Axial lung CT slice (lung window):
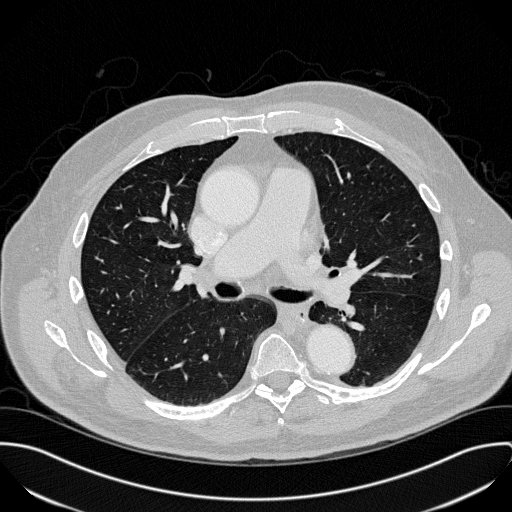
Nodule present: no